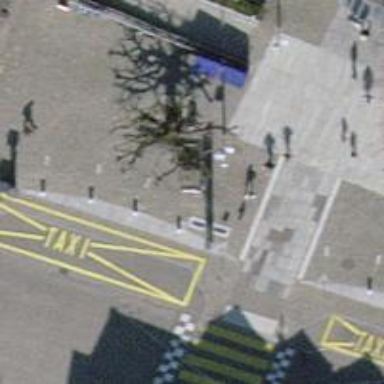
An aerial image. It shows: Taxi stand.